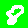
Digit: 8